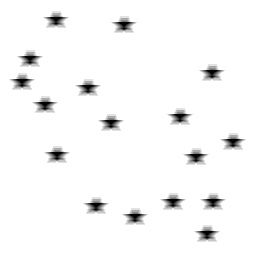
Squares: 0
Triangles: 0
Stars: 17
Total shapes: 17